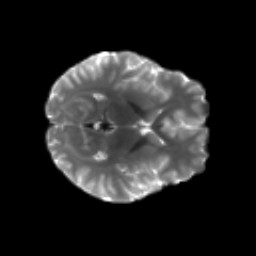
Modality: T2w
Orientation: axial
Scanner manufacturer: siemens
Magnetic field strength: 3 T
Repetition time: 4.16 s
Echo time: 0.0806 s